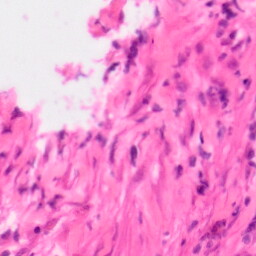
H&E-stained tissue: Colon